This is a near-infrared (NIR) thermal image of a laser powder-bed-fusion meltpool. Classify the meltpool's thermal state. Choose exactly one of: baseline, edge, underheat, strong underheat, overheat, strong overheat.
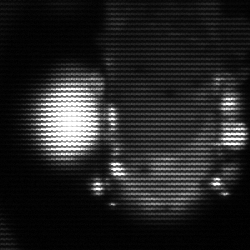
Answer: strong underheat